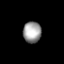
Tissue: lung
Cell type: Fibroblasts
Senescence score: 0.554
Nuclear area (px): 376
Mean DAPI intensity: 157.258